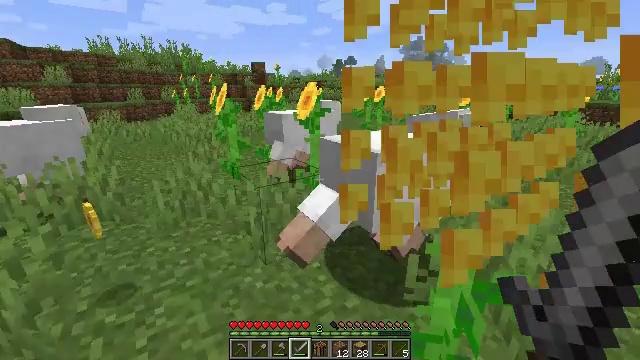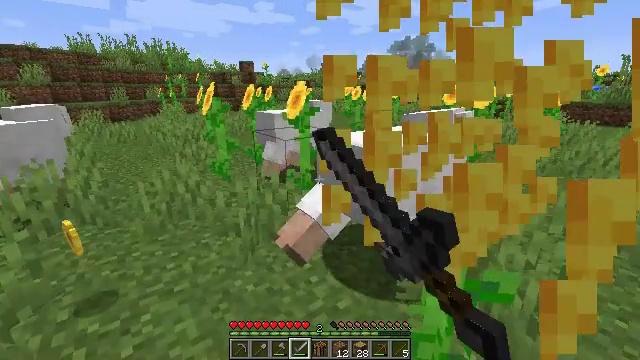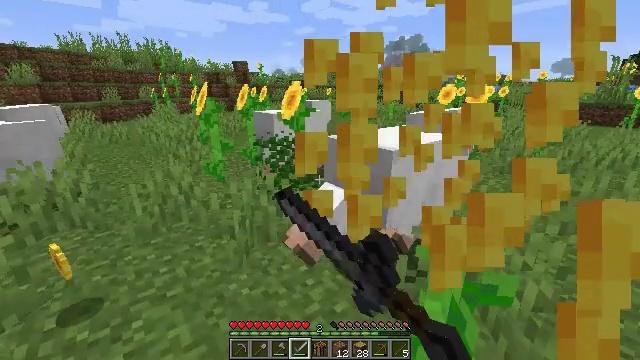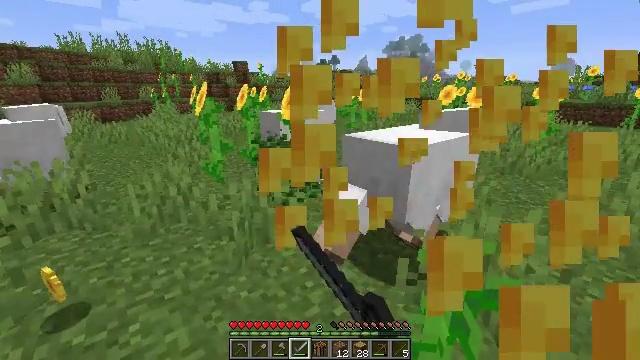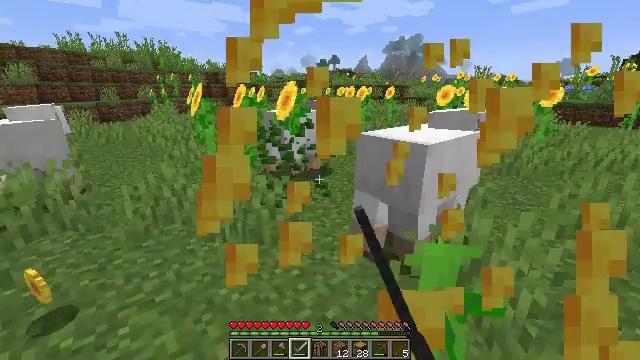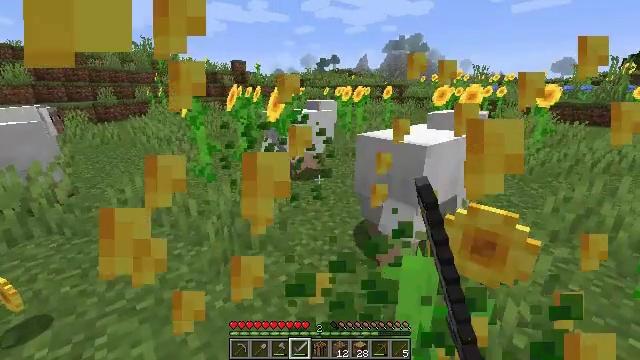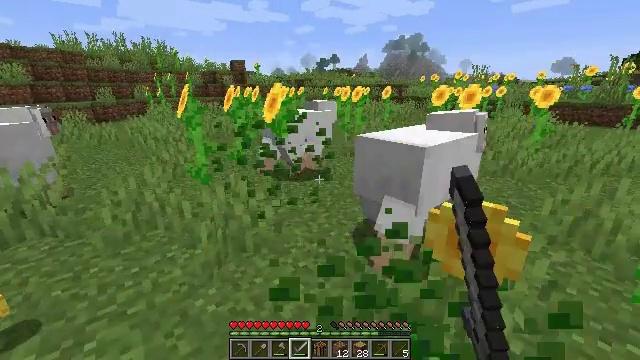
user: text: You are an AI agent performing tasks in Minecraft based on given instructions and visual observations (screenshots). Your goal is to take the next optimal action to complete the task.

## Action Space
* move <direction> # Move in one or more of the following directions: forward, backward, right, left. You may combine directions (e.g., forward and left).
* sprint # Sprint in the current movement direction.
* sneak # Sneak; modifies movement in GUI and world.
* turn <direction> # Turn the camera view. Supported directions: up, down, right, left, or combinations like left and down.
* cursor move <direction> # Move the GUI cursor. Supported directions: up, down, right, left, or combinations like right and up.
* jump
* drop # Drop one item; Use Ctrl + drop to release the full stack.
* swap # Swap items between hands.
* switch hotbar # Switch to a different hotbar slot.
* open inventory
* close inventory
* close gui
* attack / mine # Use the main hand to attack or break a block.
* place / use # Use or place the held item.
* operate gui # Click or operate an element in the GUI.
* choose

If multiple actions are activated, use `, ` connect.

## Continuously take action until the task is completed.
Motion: motion action
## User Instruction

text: Mine the sunflower from the ground.
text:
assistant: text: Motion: turn right, attack / mine
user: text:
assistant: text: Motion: turn right, attack / mine
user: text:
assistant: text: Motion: attack / mine
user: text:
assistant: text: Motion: move right
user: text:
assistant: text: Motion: move forward and move right
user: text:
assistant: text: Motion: move forward and move right
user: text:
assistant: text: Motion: no_op